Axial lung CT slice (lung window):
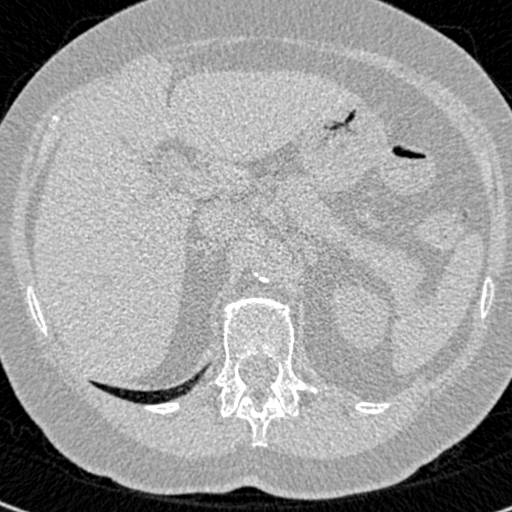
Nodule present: no